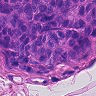
Metastatic tissue present: yes